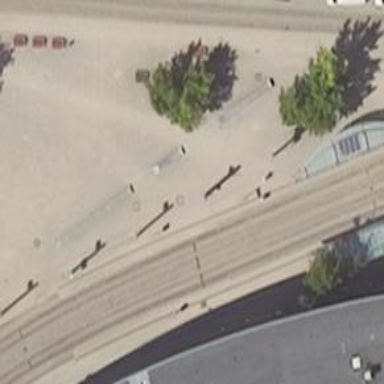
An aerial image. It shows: Platform for public transport with shelter. It is tram platform.